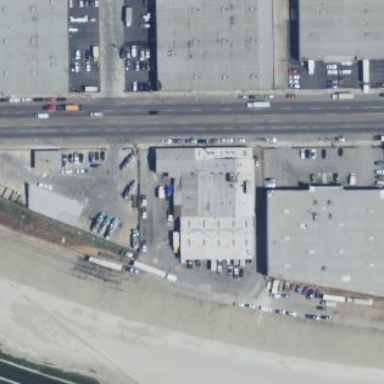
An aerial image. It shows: Warehouse building.